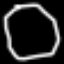
Label: octagon